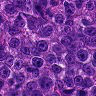
Metastatic tissue present: yes